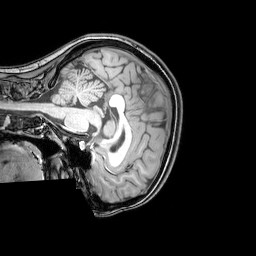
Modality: T1w
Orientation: sagittal
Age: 22
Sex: female
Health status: healthy
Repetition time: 0.081 s
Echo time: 0.037 s